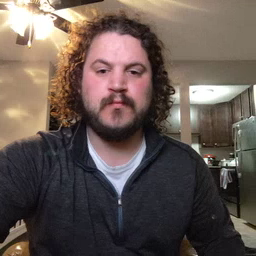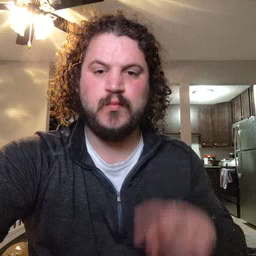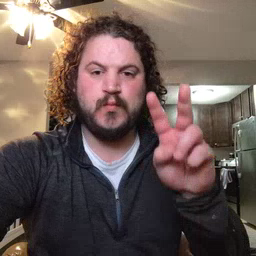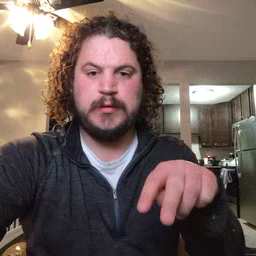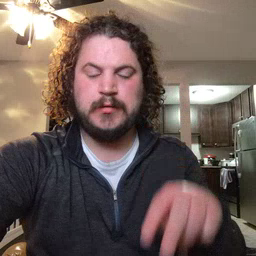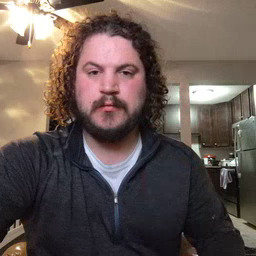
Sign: read